Field crop: maize
Growth stage: 2
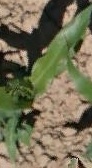
Species: maize